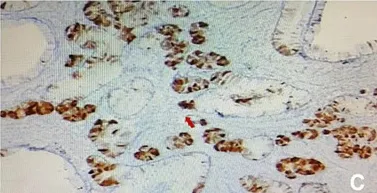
Ki67 (60%positive).
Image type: pathology (immunostaining)